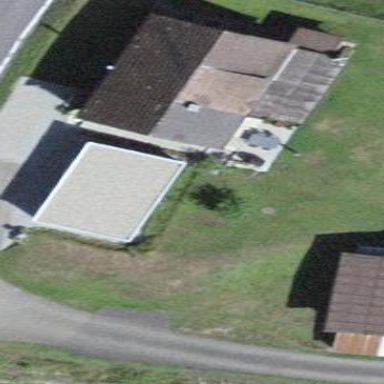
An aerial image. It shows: Garage building.